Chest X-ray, PA view. Patient: 28 years old, sex M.
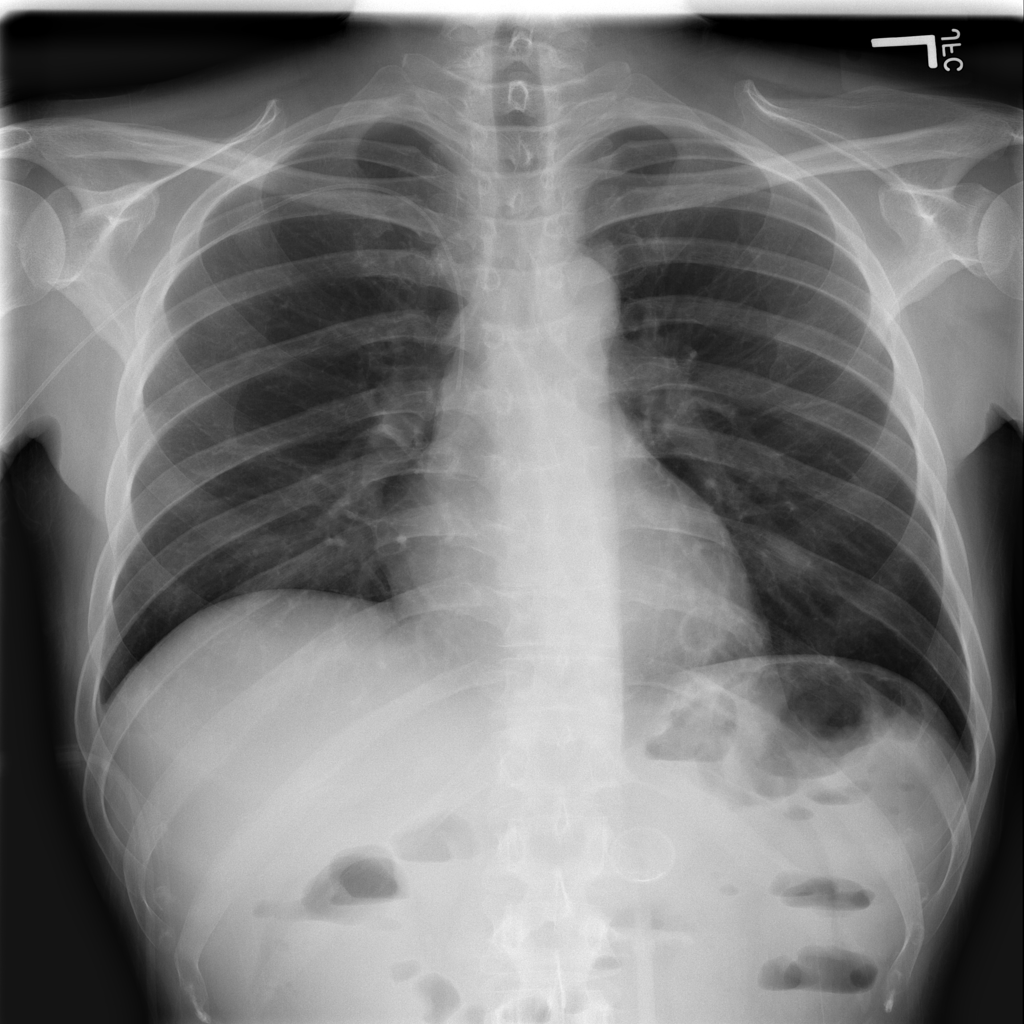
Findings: No Finding